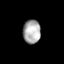
Tissue: skin
Cell type: Epithelial cells
Senescence score: 0.2805
Nuclear area (px): 411
Mean DAPI intensity: 170.017